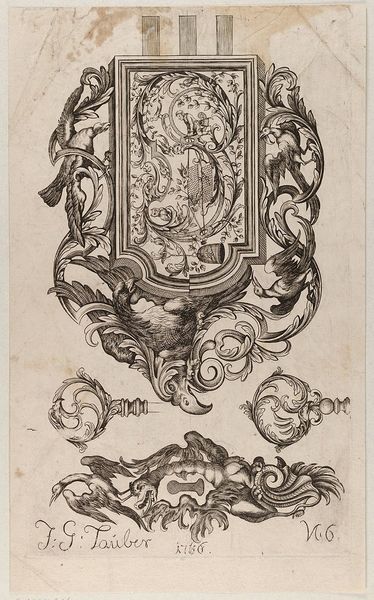
Titel: Schlüssel, Schlüsselloch und Schlossbeschlag mit Groteske und Laub- und Bandelwerk, Blatt 6 aus der Folge 'Schlossbeschläge, Schlüssel'
Künstler: J. G. Tauber
Standort: Hamburg
Institution: Museum für Kunst und Gewerbe Hamburg
Schlagwörter: adler, vogel, schwarz, tiere, ornament, schrift, grafik, graphik, fotografie, photographie, druckgraphik, druckgrafik, stich, kunstgewerbe, wappen, laubwerk, blattwerk, fabelwesen, schlüssel, kupferstich, kunsthandwerk, ungeheuer, monster, groteske, zauber, fabeltier, fabeltiere, bandelwerk, tierornament, zwitterwesen, monstrum, reproduktionen, industriedesign, druckerzeugnisse, vögel, ornamentstich, vorlageblätter, käfig, vogelkäfig, schlosserarbeit, türschloss